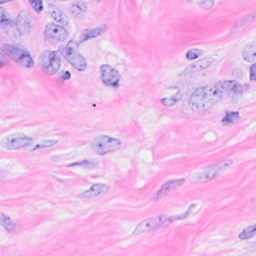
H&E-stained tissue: Breast